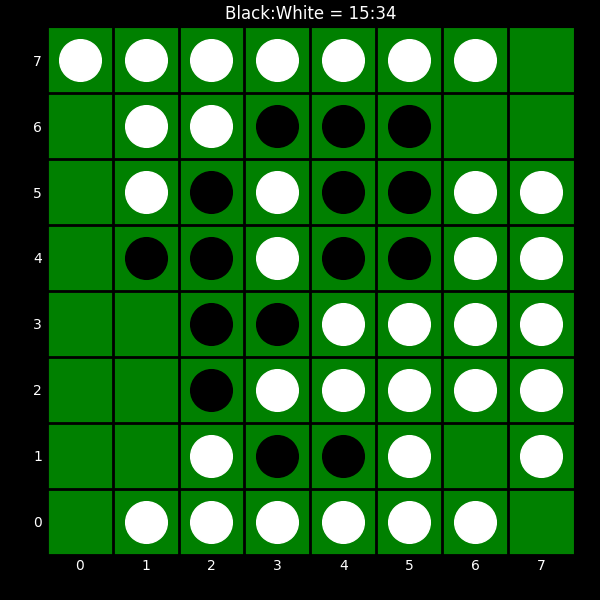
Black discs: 15
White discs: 34